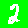
Digit: 2